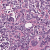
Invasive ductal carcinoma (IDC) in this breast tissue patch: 1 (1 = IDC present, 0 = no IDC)